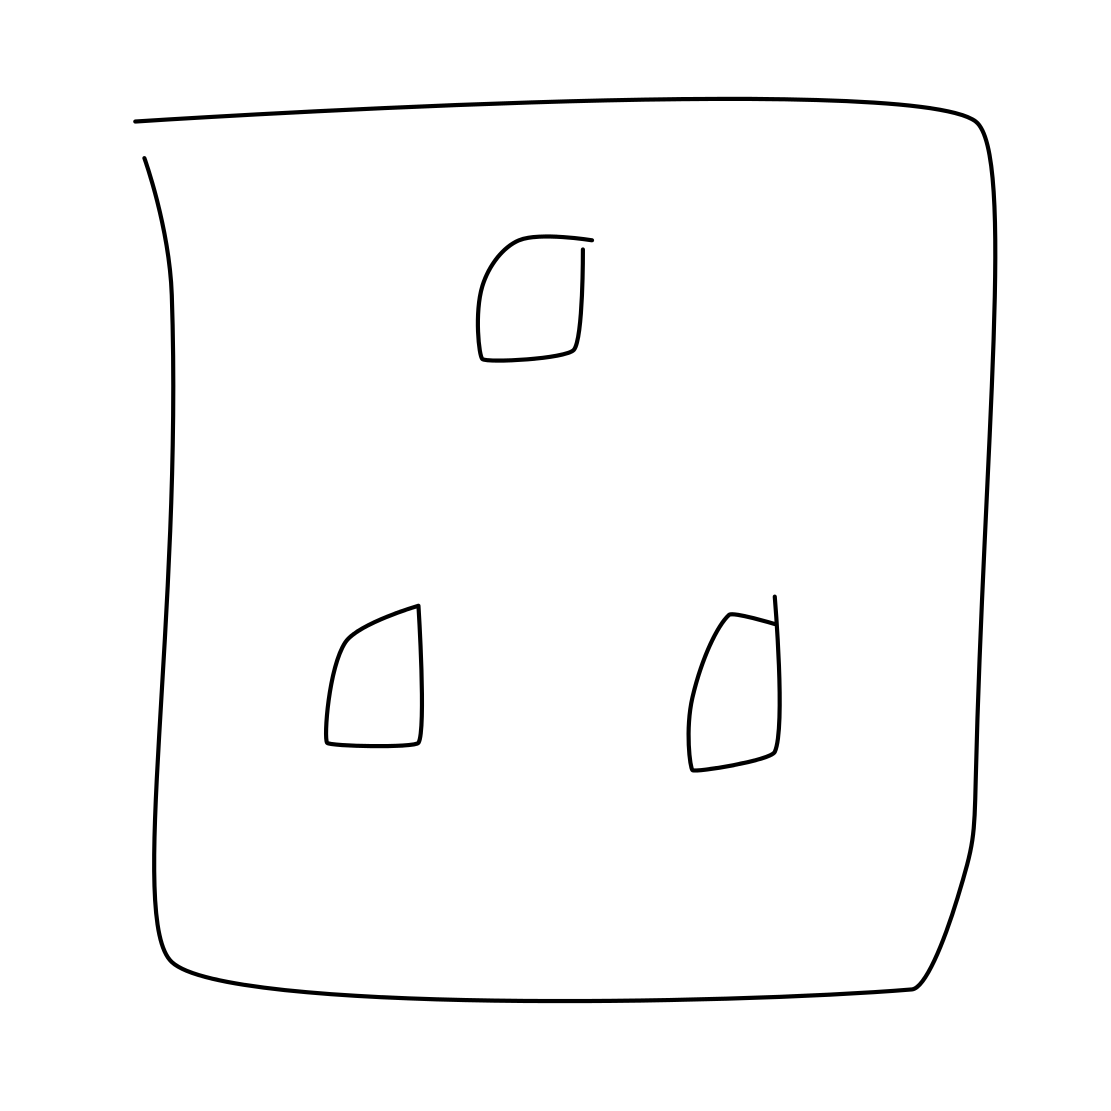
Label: power outlet